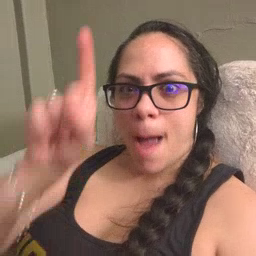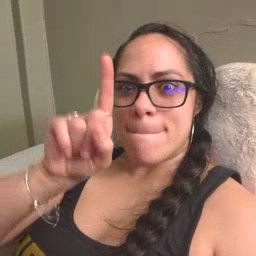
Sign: up